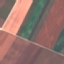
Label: AnnualCrop